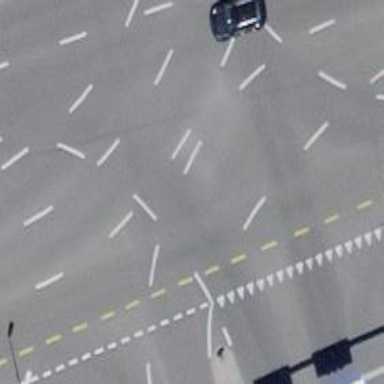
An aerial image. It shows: Secondary road with asphalt surface. It has separate cycle lane and sidewalk.